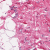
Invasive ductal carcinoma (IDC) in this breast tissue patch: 0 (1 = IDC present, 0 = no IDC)